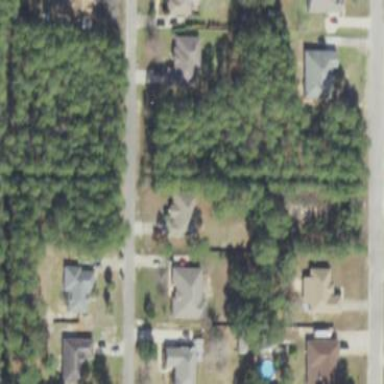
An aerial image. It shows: Residential area composed of single-family homes.